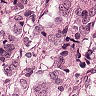
Metastatic tissue present: yes